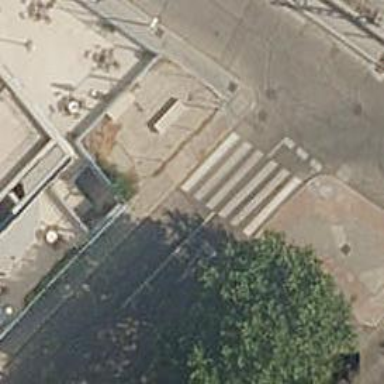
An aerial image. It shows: Uncontrolled zebra crossing on the road.